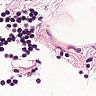
Metastatic tissue present: no